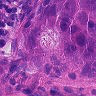
Metastatic tissue present: yes